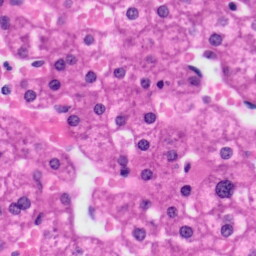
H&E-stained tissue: Liver